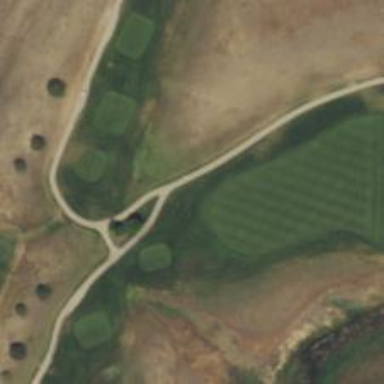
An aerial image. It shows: Service road designated as golf cart path.